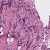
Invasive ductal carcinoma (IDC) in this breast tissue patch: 1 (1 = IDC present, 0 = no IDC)